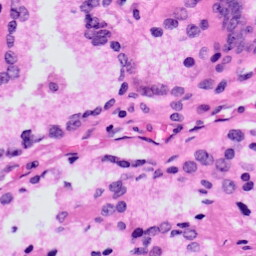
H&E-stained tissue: Prostate